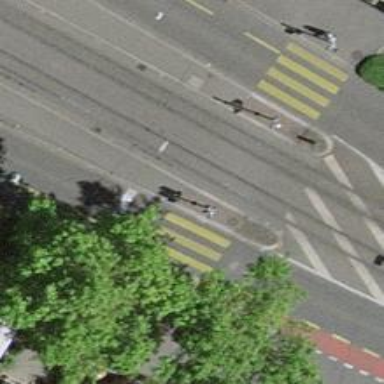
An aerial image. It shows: Crossing with traffic signals.